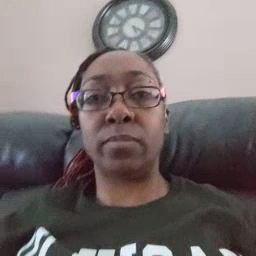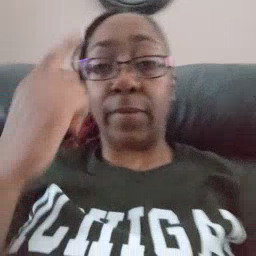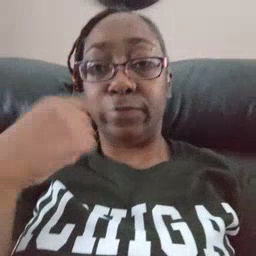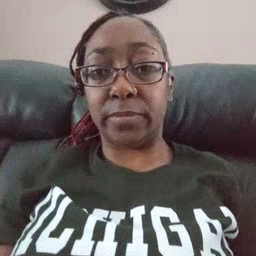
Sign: face